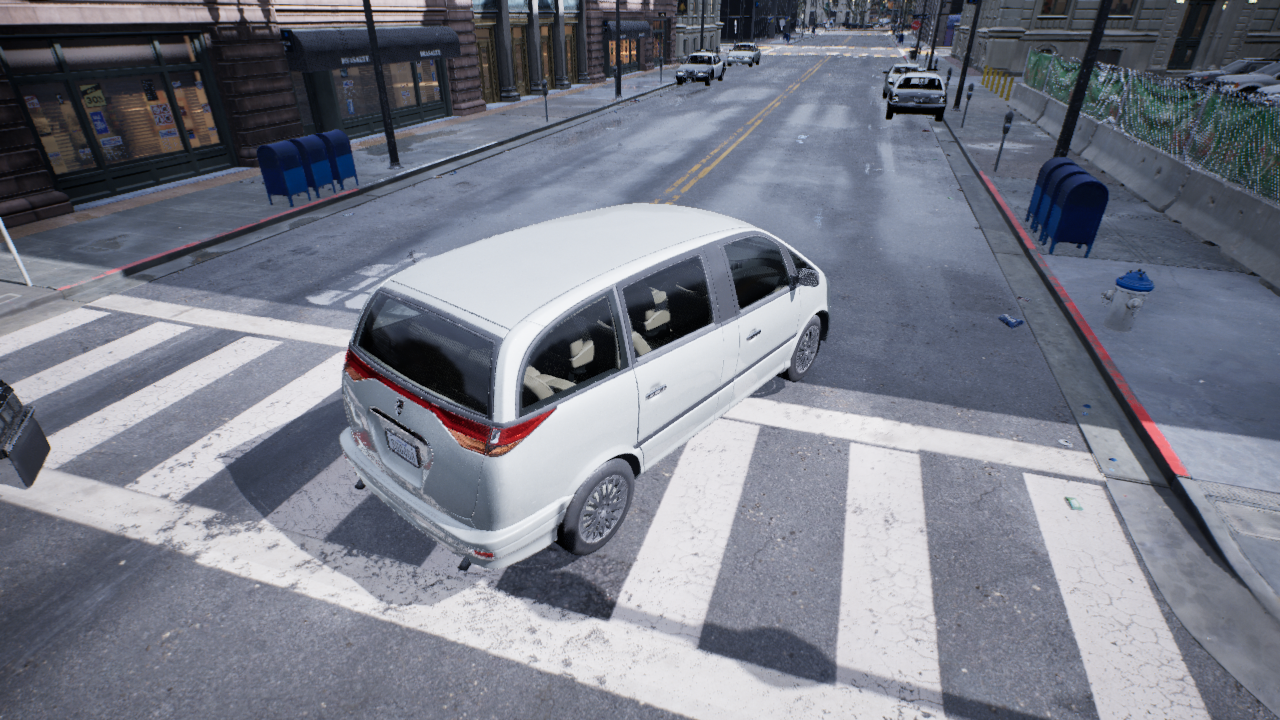
Venue: intersection
Lighting: overcast
Vehicle rig: minivan